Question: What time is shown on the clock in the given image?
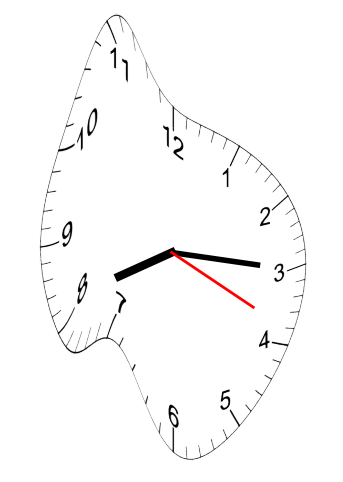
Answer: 08:15:19